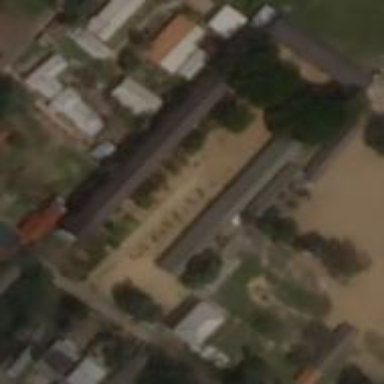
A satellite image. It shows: School.